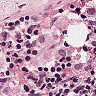
Metastatic tissue present: no